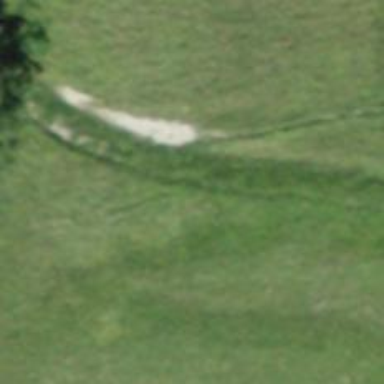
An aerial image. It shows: Track with very rough surface.